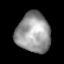
Tissue: lung
Cell type: T cells
Senescence score: 0.1786
Nuclear area (px): 1313
Mean DAPI intensity: 151.525